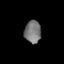
Tissue: lung
Cell type: Others
Senescence score: 0.1902
Nuclear area (px): 363
Mean DAPI intensity: 118.642